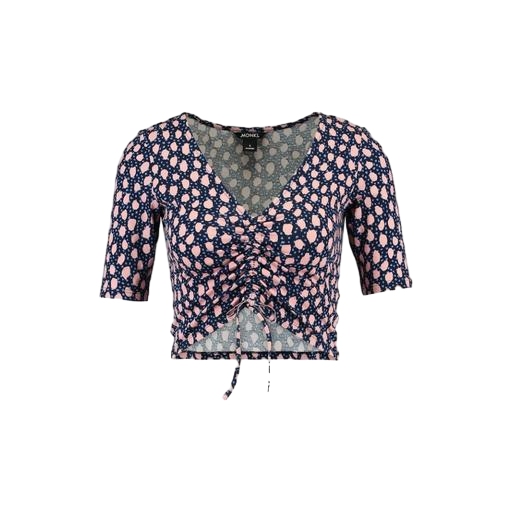
multicolor floral-print t-shirt only macy, short-sleeve top only macy, blue short-sleeve top only macy, white background